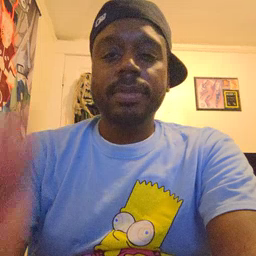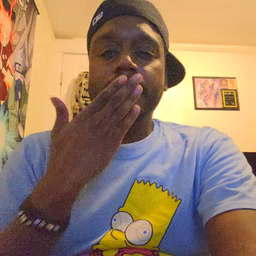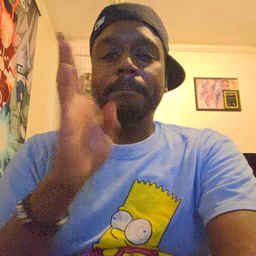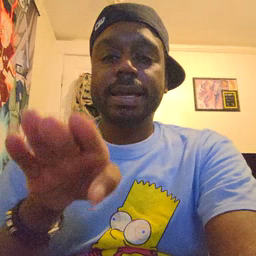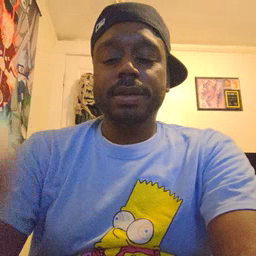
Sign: bad